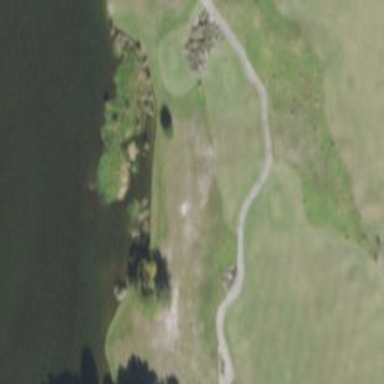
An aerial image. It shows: Grassy area designated as golf fairway.